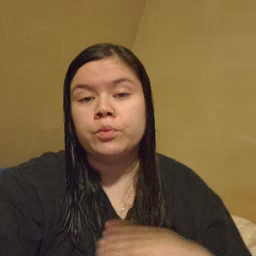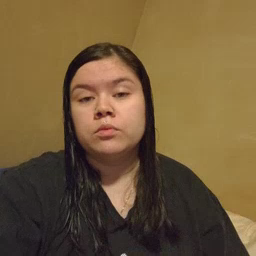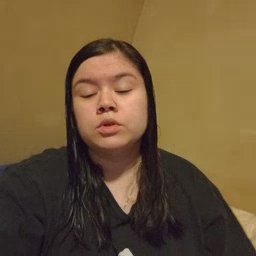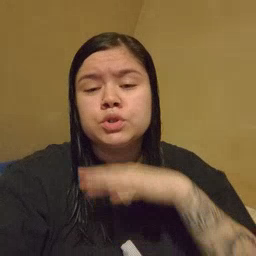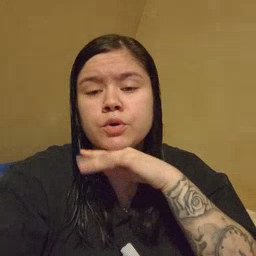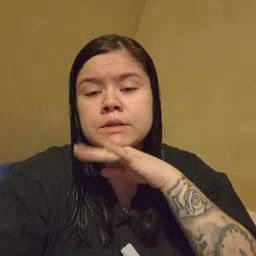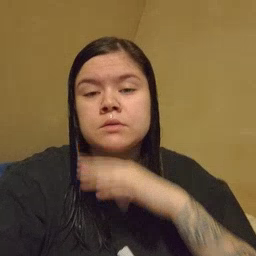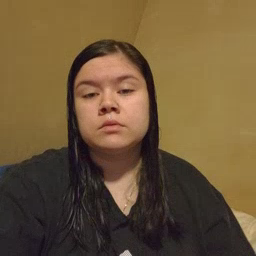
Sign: dirty